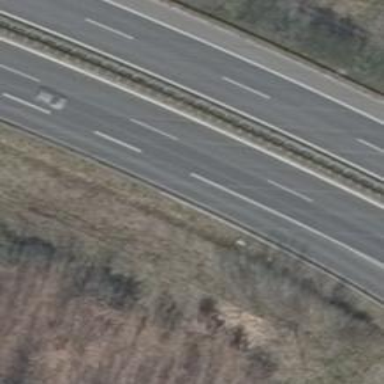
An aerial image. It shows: Motorway junction.